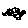
Label: bird